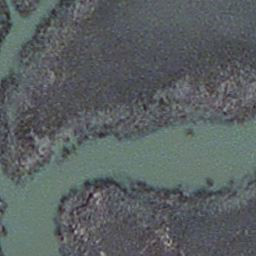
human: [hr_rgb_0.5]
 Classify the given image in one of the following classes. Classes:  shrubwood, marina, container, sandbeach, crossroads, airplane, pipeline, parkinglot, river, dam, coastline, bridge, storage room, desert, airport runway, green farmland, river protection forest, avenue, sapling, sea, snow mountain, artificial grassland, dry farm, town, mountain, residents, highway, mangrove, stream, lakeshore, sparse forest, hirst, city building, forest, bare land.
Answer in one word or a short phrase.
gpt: stream